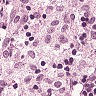
Metastatic tissue present: no